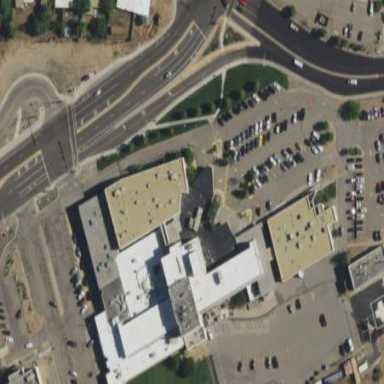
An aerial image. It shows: Hospital building.